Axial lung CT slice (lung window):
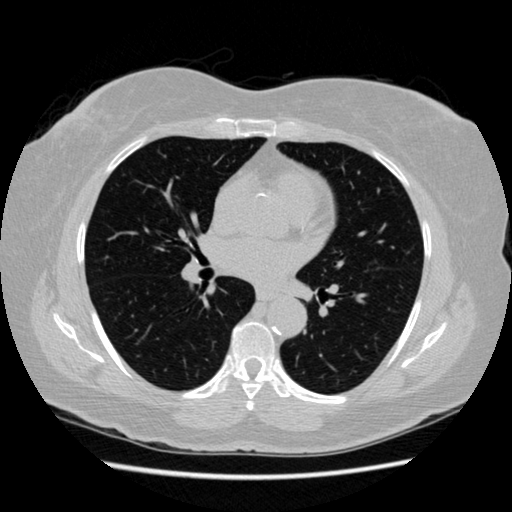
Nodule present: no